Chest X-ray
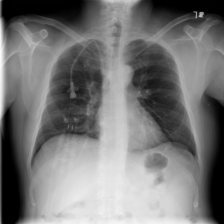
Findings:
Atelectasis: negative
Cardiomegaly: negative
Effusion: negative
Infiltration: positive
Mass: negative
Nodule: negative
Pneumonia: negative
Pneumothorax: negative
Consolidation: negative
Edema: negative
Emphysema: negative
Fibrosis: negative
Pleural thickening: negative
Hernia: negative